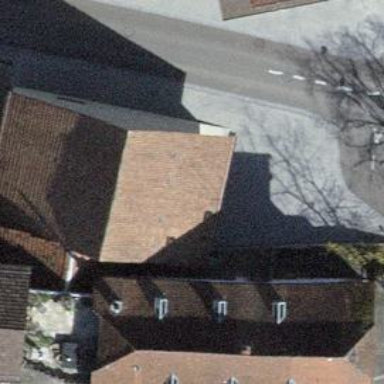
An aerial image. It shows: Building with tiled roof.